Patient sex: M
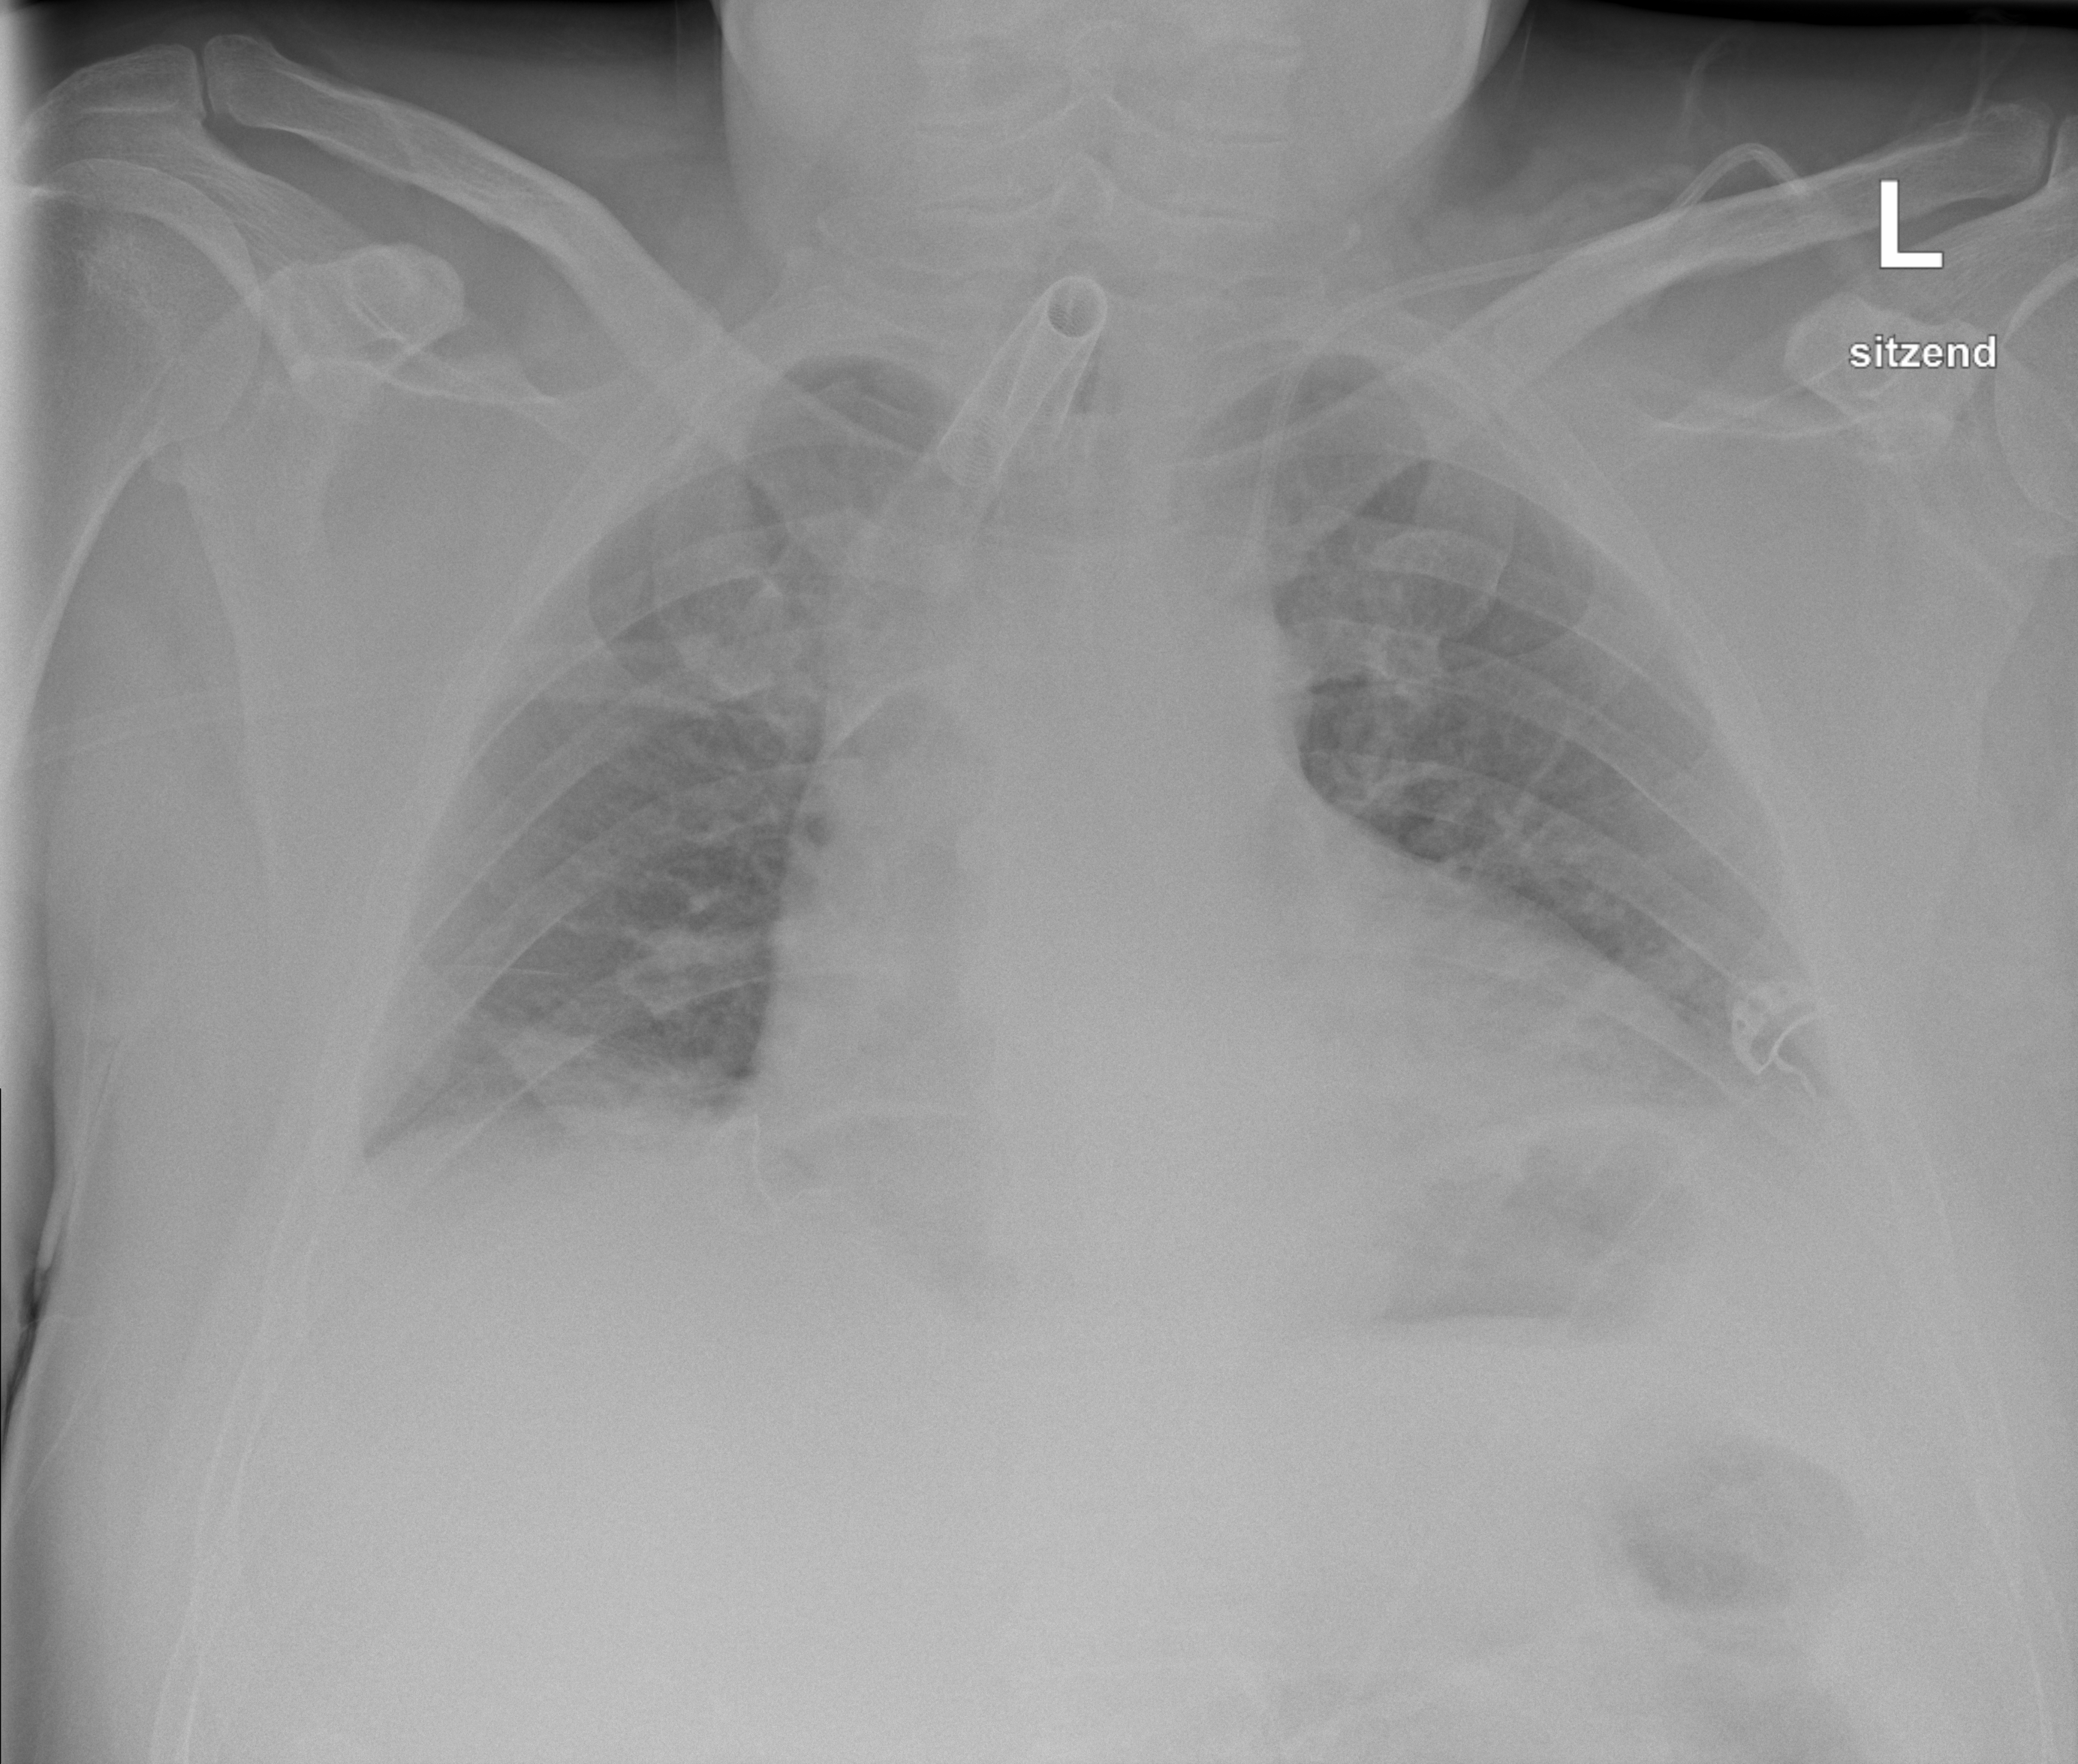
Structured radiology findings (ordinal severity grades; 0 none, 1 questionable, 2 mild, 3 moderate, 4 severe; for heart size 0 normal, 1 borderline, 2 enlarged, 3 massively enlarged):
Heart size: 2
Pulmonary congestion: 1
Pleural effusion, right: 0
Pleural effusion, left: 2
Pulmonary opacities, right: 2
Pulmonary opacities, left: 0
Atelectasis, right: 2
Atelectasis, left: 2